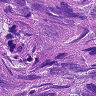
Metastatic tissue present: yes